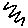
Label: zigzag